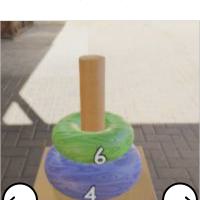
Task: sum
Answer: 10